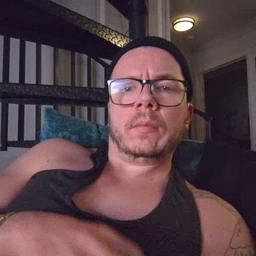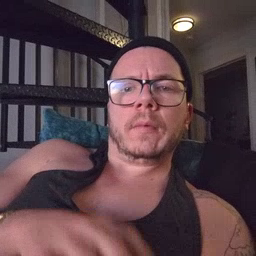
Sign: shoe